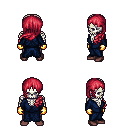
a pixel art fantasy rpg character, male body template, skeleton, blue robe, metal pants, ruby red left-swept hairstyle, gold gloves, maroon shoes, four views (front, back, left, right), 2x2 character sprite sheet, small pixel art, hard edges, no anti-aliasing